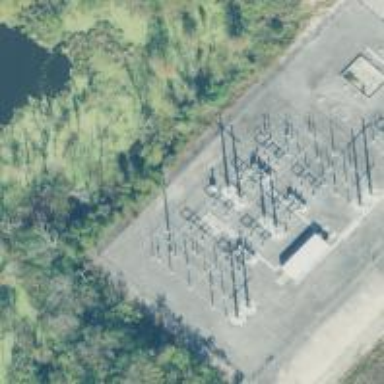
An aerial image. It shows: Switch for power supply.